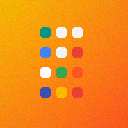
Screen state: on